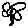
Label: flower